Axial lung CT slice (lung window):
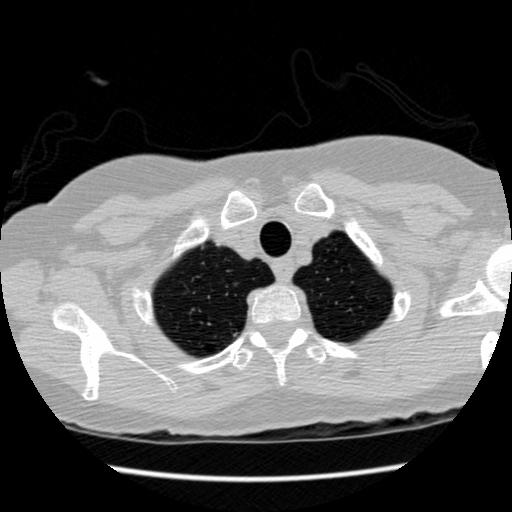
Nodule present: yes
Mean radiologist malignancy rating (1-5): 3.25